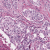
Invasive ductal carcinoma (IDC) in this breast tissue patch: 1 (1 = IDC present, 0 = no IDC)